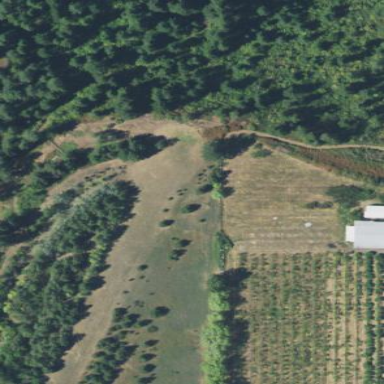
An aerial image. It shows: Orchard.